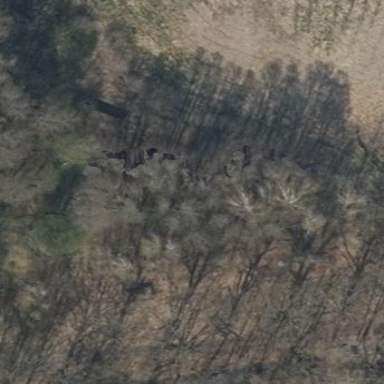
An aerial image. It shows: Deciduous broadleaved forest.